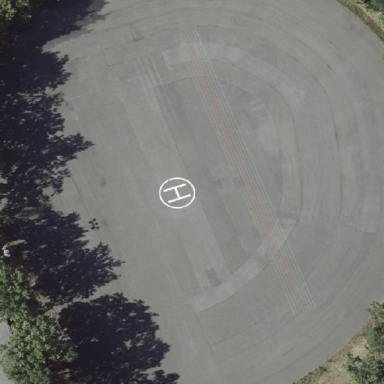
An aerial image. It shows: Image showing helipad at airport.